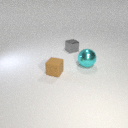
large cyan metal sphere to the right of small brown rubber cube